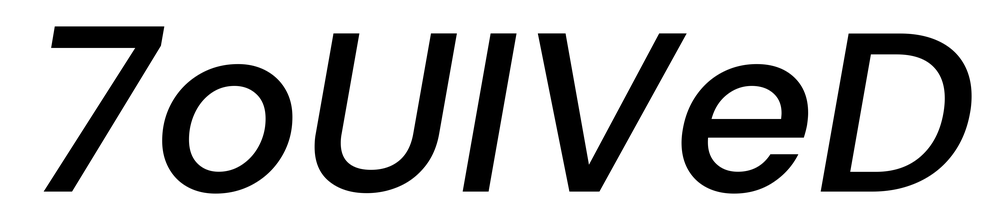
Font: Poppins-MediumItalic